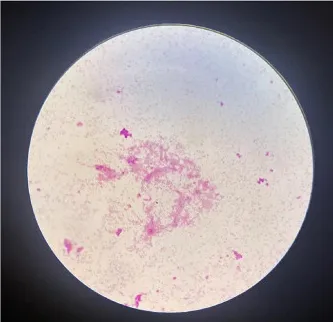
Microbiological examination results. Gram staining suggested gram-negative bacilli in the blood culture bottle (magnification, x1,000).
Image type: pathology (gram)